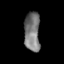
Tissue: skin
Cell type: Epithelial cells
Senescence score: 0.2339
Nuclear area (px): 606
Mean DAPI intensity: 119.868